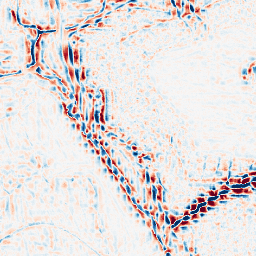
Category: wavelet
Decomposition family: wavelet_reverse_biorthogonal
Decomposition parameters: wavelet: rbio4.4
level: 3
Upsampling method: bspline
Upsampling parameters: scale: 8
Upsampling scale: 8